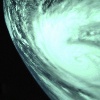
Label: cloud